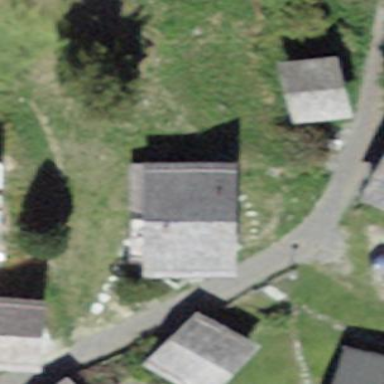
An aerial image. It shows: Building with tile roof.